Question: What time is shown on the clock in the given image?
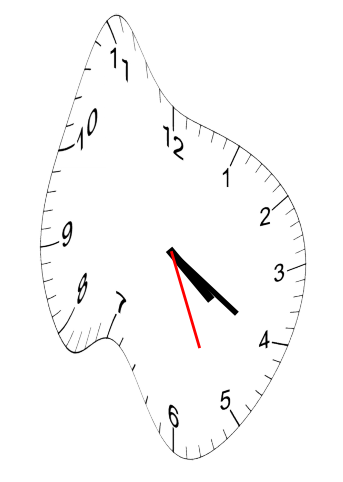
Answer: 04:20:26